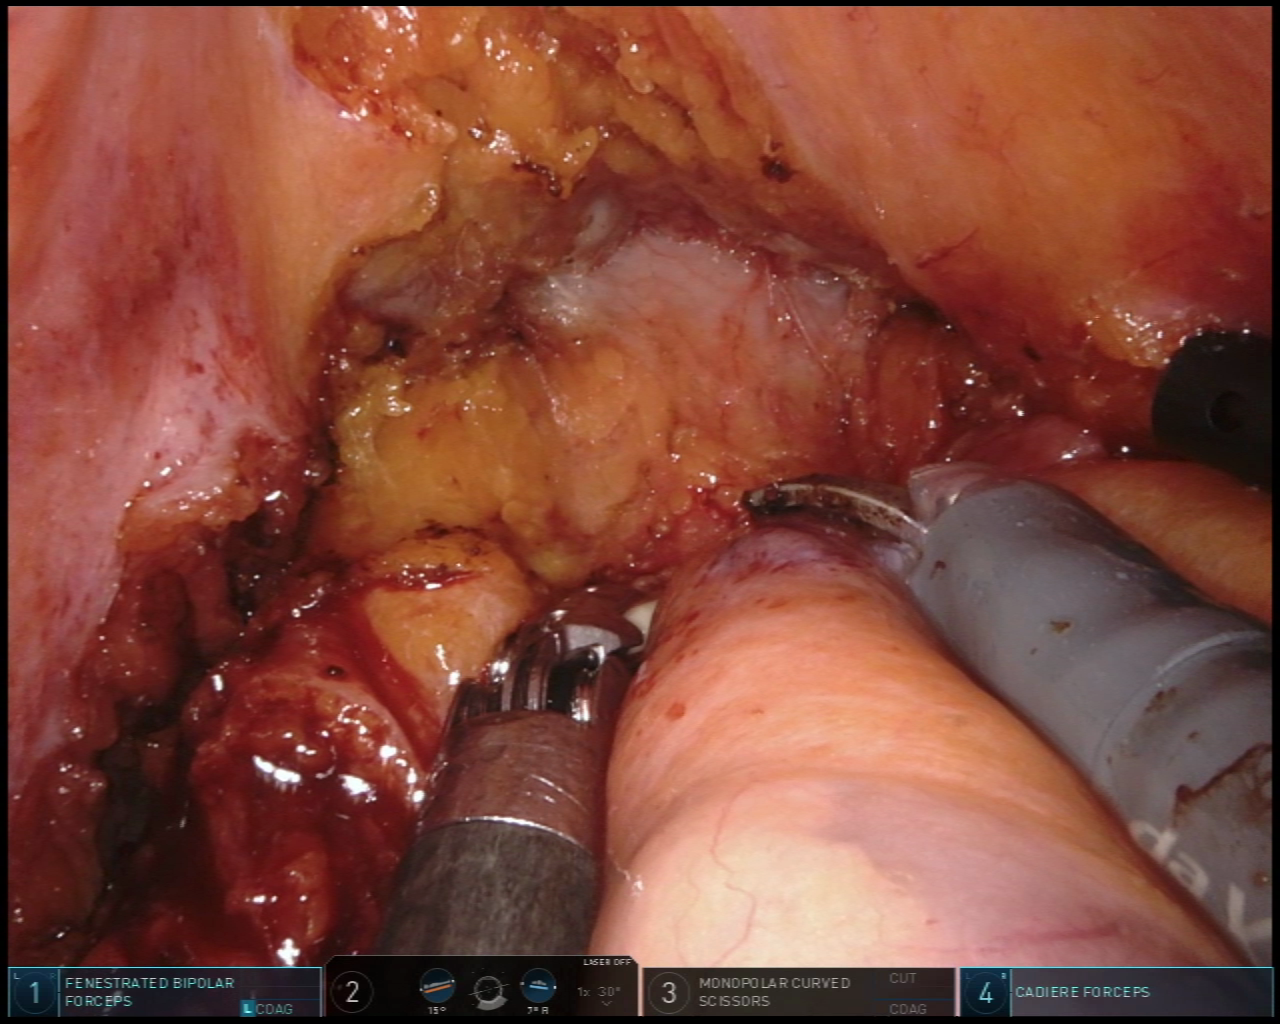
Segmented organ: vesicular_glands
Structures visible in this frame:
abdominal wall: no
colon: no
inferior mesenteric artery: no
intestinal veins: no
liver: no
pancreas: no
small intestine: no
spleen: no
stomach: no
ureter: no
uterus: no
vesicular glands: yes